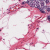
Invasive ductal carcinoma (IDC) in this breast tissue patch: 0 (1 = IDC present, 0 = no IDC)